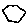
Label: hexagon